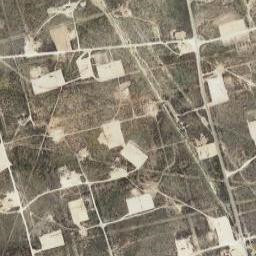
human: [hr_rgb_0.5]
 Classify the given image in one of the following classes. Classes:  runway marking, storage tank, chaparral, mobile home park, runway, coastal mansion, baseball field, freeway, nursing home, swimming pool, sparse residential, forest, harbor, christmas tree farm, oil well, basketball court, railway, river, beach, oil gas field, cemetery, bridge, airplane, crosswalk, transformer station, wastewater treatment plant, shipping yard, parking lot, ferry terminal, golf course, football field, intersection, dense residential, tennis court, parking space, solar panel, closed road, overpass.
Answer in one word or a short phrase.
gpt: oil gas field